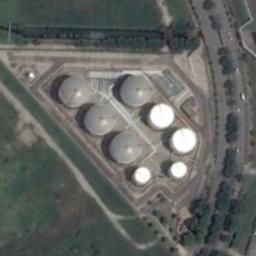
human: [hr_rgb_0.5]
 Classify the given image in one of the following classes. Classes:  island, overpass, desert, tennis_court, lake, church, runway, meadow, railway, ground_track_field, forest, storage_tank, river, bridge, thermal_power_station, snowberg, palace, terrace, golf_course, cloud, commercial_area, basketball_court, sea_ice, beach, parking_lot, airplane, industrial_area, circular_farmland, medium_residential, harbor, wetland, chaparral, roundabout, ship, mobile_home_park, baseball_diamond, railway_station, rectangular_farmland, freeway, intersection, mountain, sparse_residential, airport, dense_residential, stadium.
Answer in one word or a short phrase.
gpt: storage_tank